Field crop: tomato
Growth stage: 1
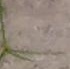
Species: cyperus